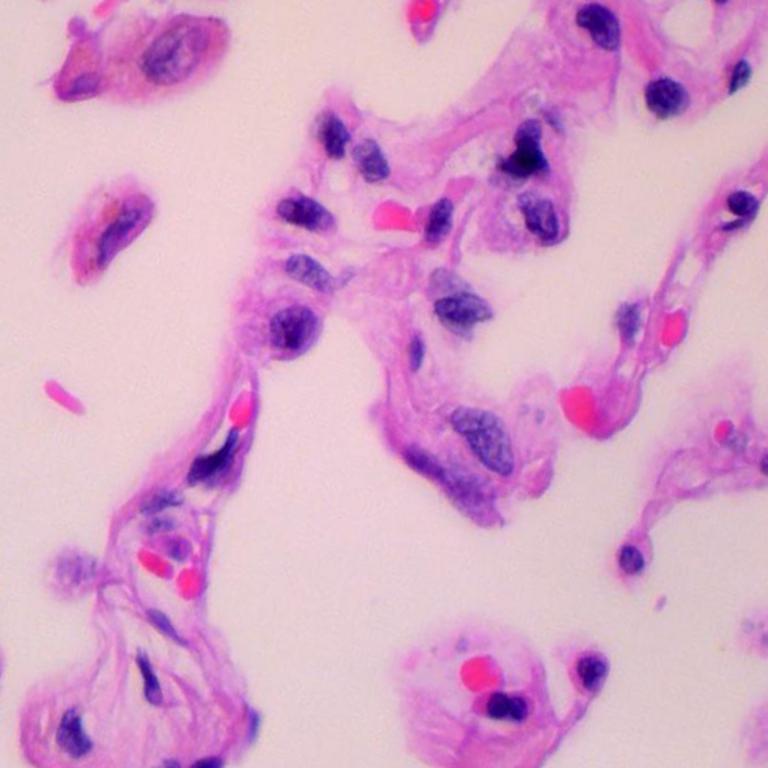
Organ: lung
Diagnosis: benign